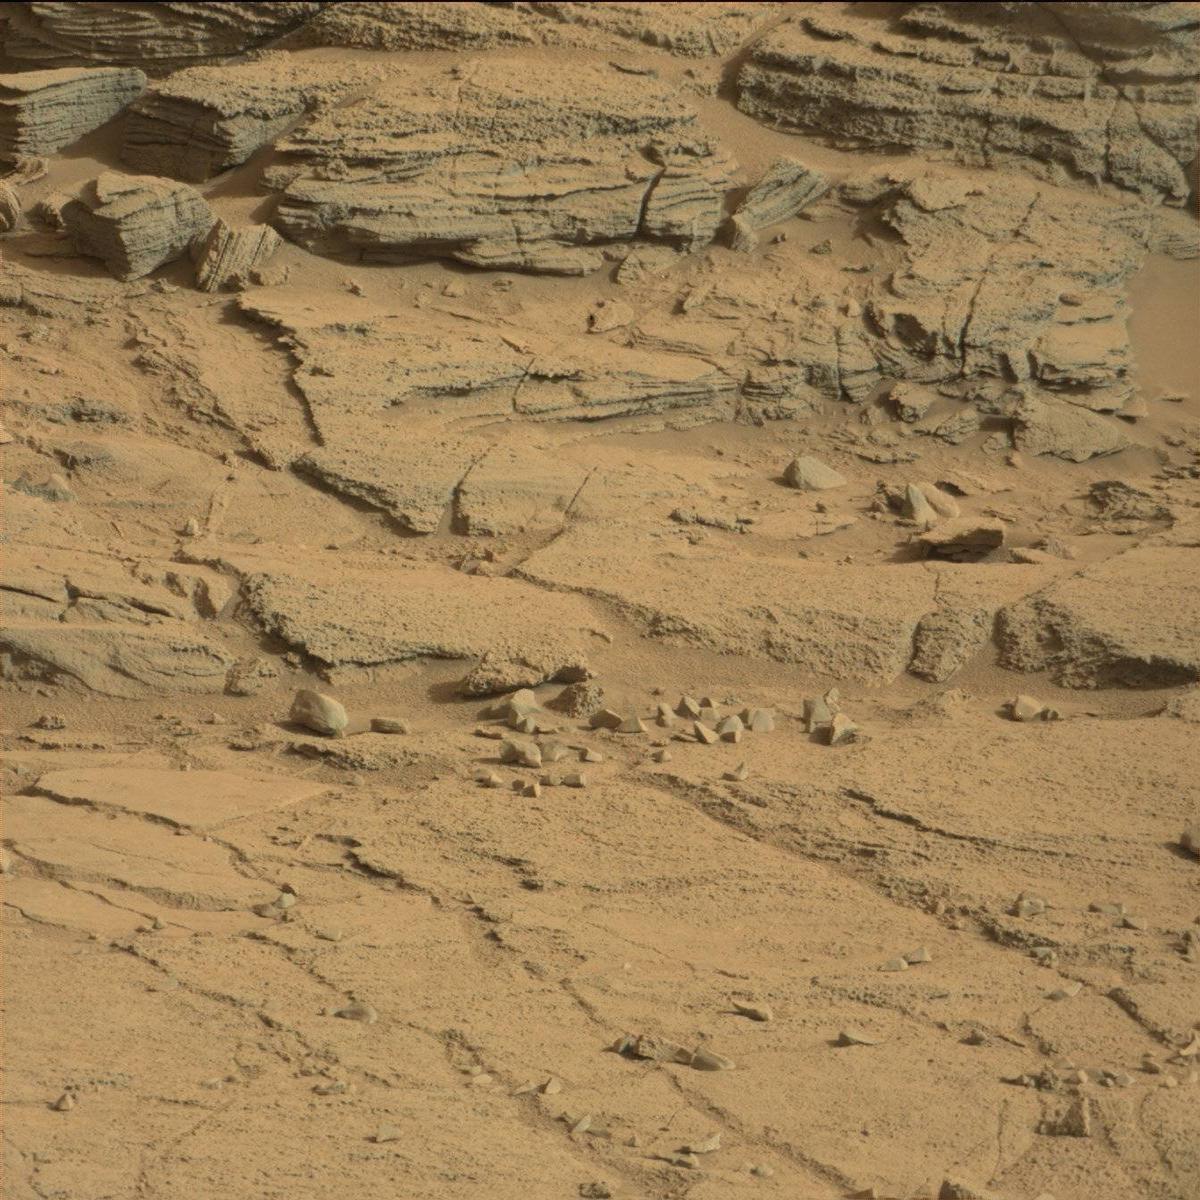
Terrain classes present: Bedrock, Sand / Soil